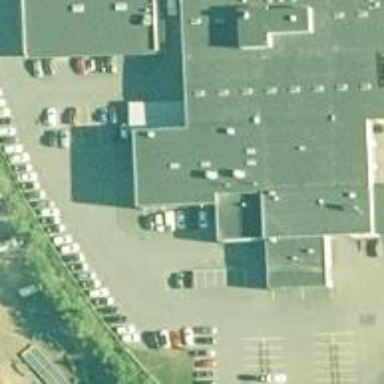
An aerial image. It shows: Car rental service.